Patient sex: M
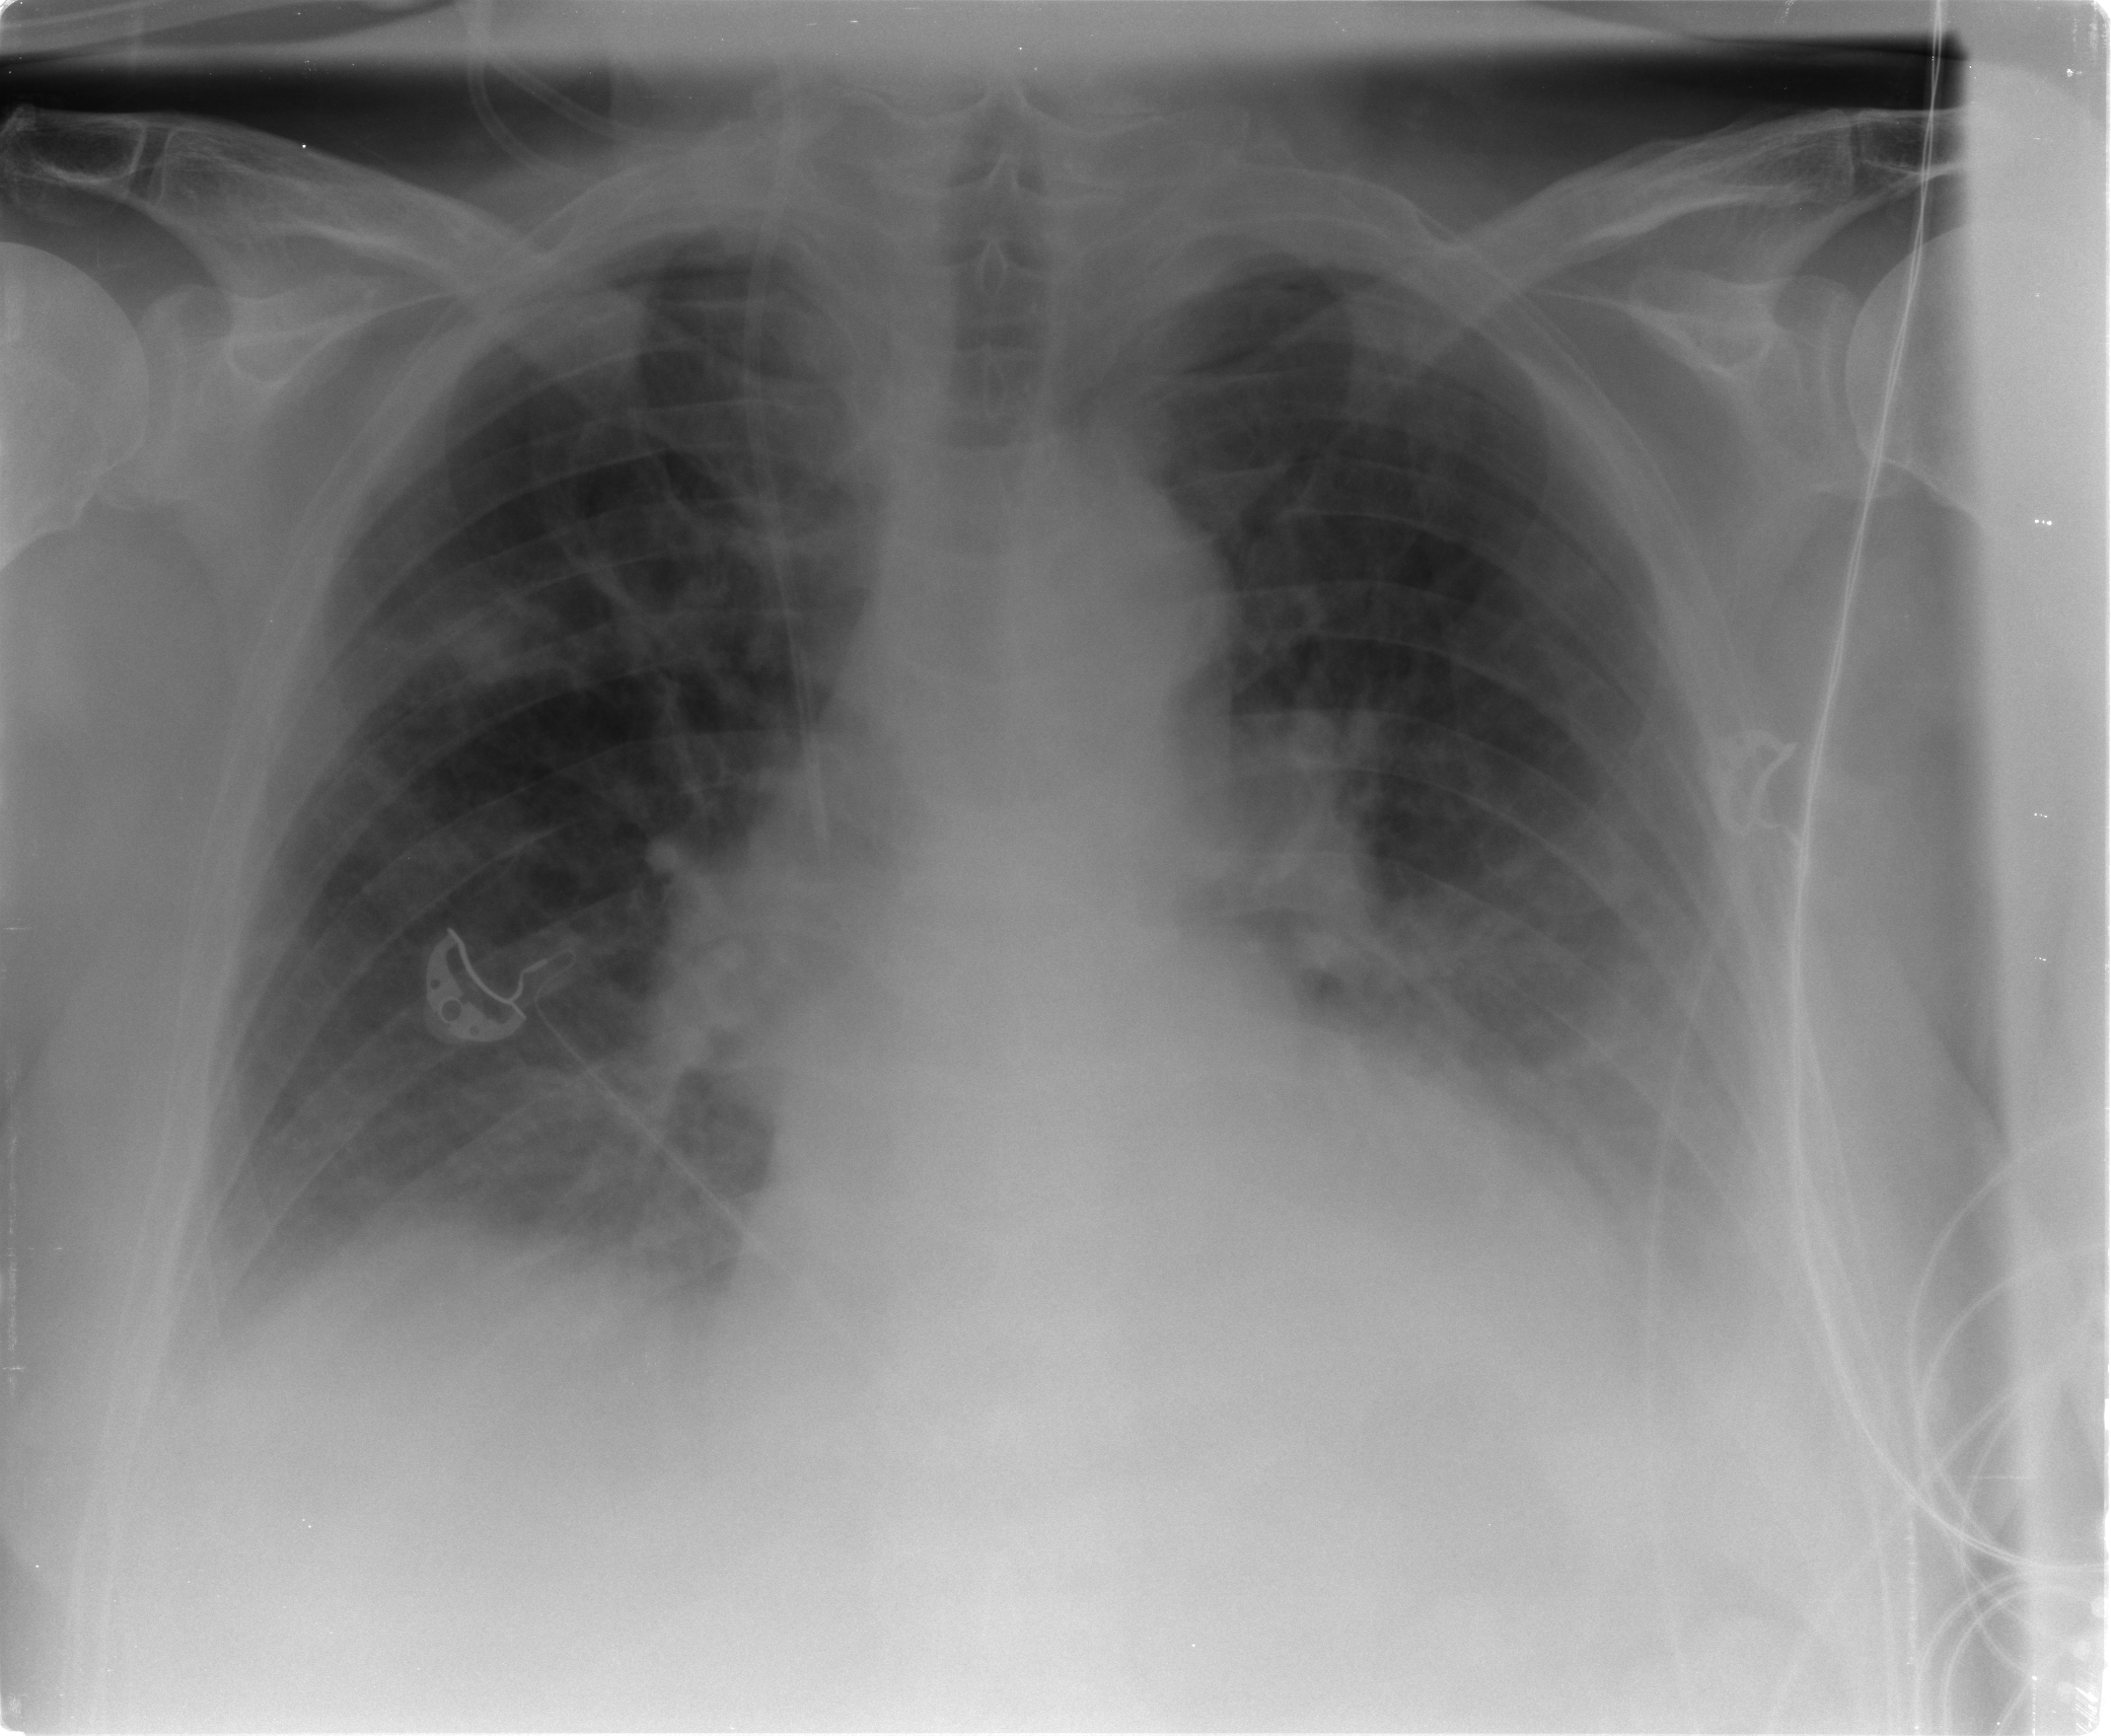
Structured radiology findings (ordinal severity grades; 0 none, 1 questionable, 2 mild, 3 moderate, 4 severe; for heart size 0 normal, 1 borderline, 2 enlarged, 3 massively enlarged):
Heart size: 2
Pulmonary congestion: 2
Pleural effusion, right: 2
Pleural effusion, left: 3
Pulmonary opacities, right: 0
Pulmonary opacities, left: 0
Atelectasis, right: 2
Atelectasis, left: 2